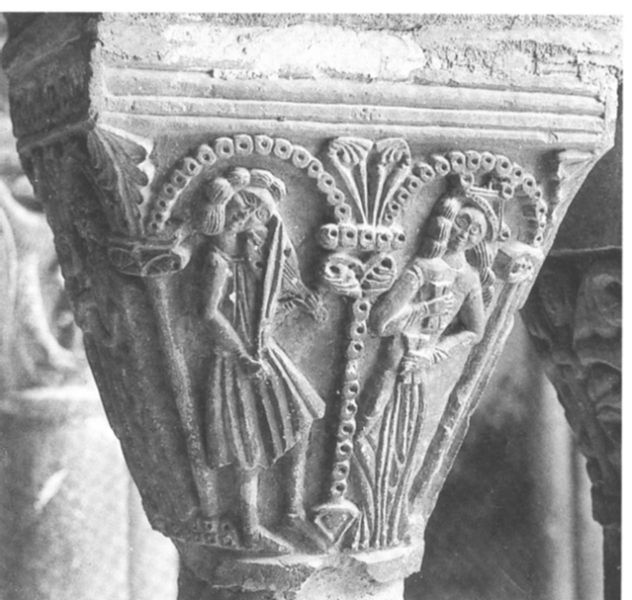
Titel: Ostflügel des Kreuzgangs, Figurenkapitell mit profaner Darstellung
Standort: Estany, S. Maria (EU - E)
Schlagwörter: mann, frauen, frau, kleid, säule, ornament, stein, instrument, haare, musik, musiker, tugend, doppelsäule, relief, figuren, rundbogen, detail, verzierung, fotografie, bögen, arkade, schwert, allegorie, ritter, kapitell, geige, romanik, laute, saiten, saiteninstrument, viereck, musikant, kreuzgang, romanisch, musikanten, durchbohrt, lochmuster, verzieung